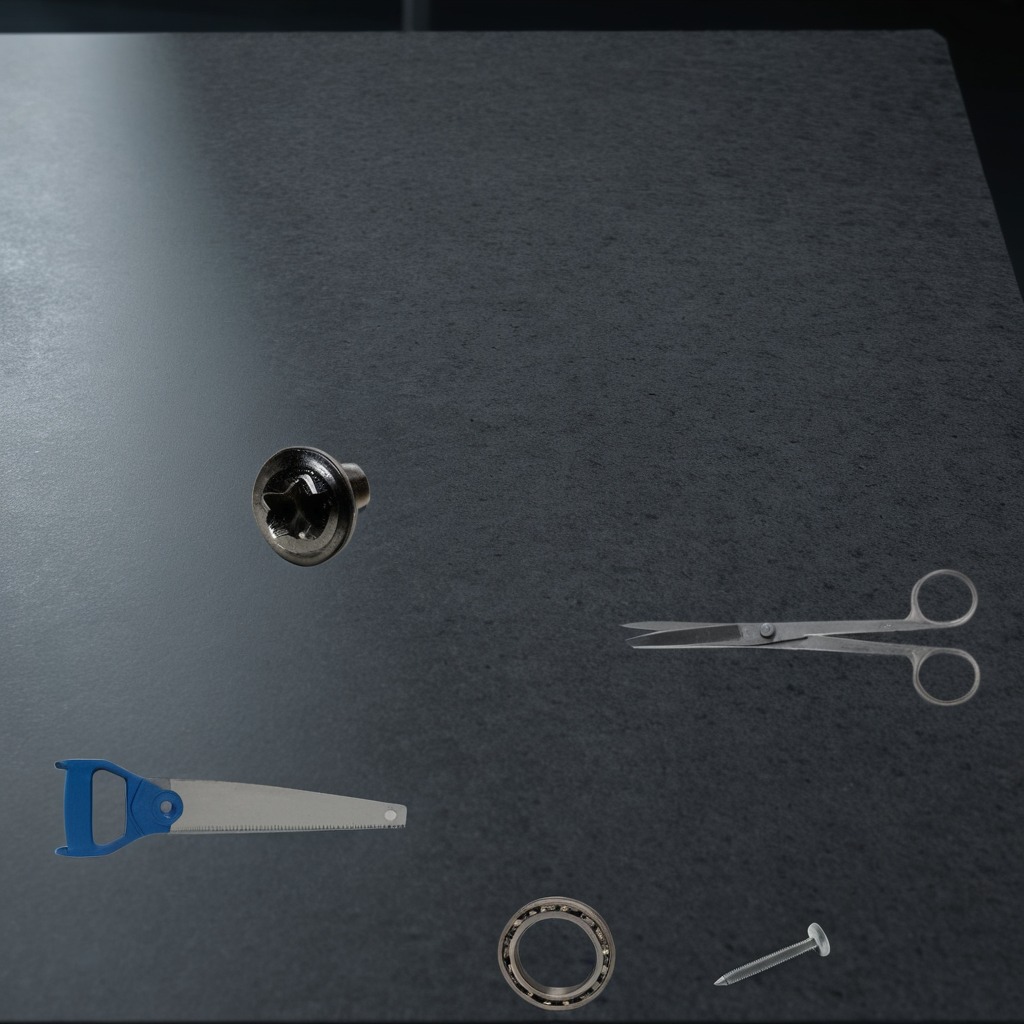
A metal ball bearing, a metal machine screw, an iron nail, a handheld metal saw, and a pair of scissors are lying on the granite table.